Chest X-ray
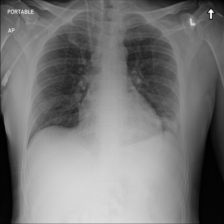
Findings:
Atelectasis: negative
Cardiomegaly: positive
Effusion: negative
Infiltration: positive
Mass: negative
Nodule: negative
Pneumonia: negative
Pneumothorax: negative
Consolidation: negative
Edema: negative
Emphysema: negative
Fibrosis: negative
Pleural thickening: negative
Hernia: negative